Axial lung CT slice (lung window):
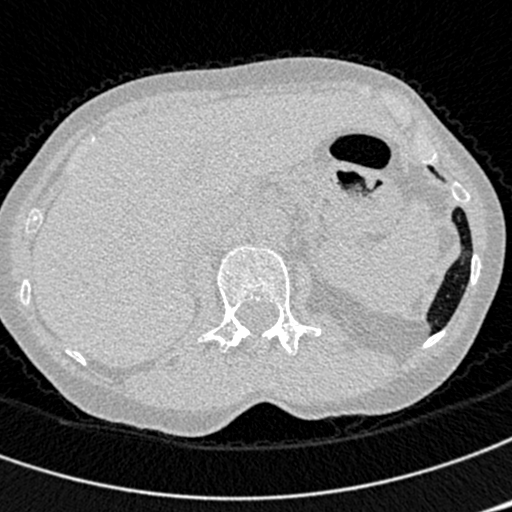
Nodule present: no